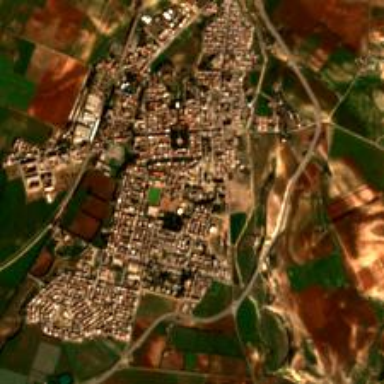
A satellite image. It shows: Town.